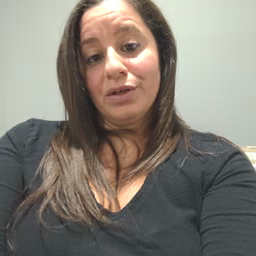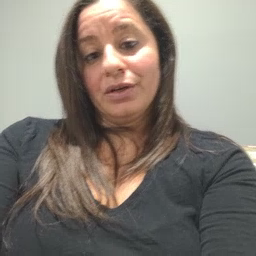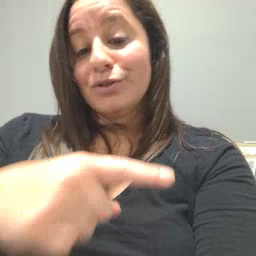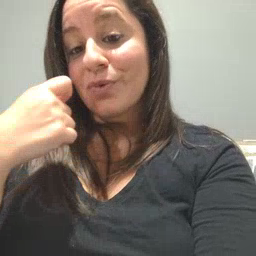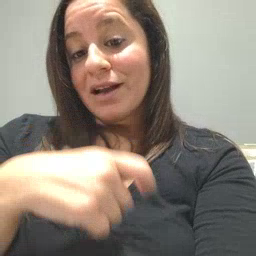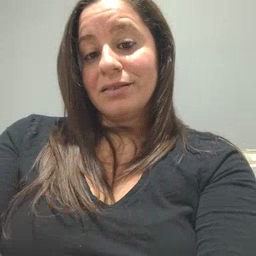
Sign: dryer